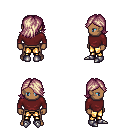
a pixel art fantasy rpg character, male body template, human, dark skin, maroon long-sleeve shirt, gold greaves, white blonde swoop hairstyle, metal boots, four views (front, back, left, right), 2x2 character sprite sheet, small pixel art, hard edges, no anti-aliasing